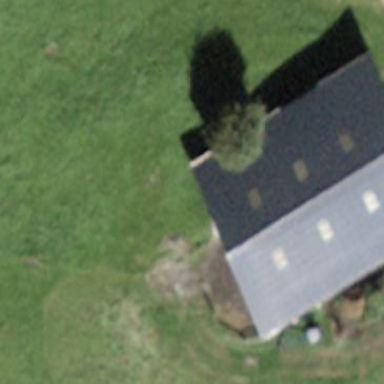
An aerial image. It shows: Rural barn.